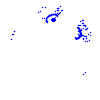
Particle: electron